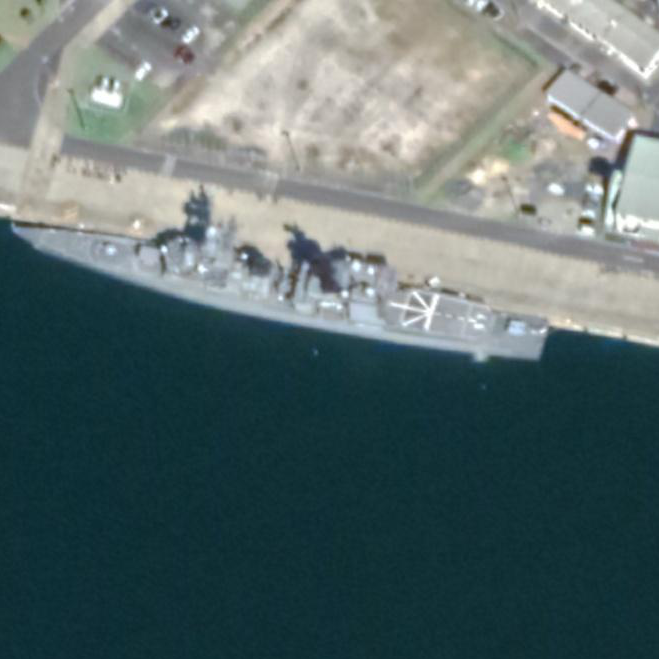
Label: Asagiri-class_destroyer